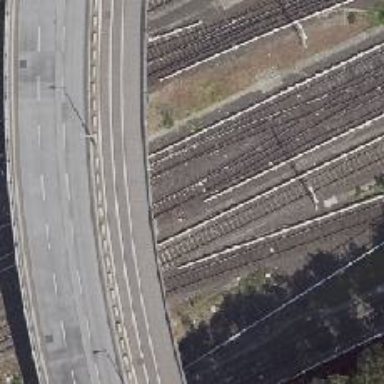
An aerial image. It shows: Siding service on electrified light rail railway.